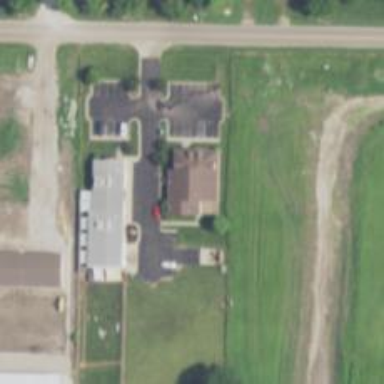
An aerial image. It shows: Veterinary facility.